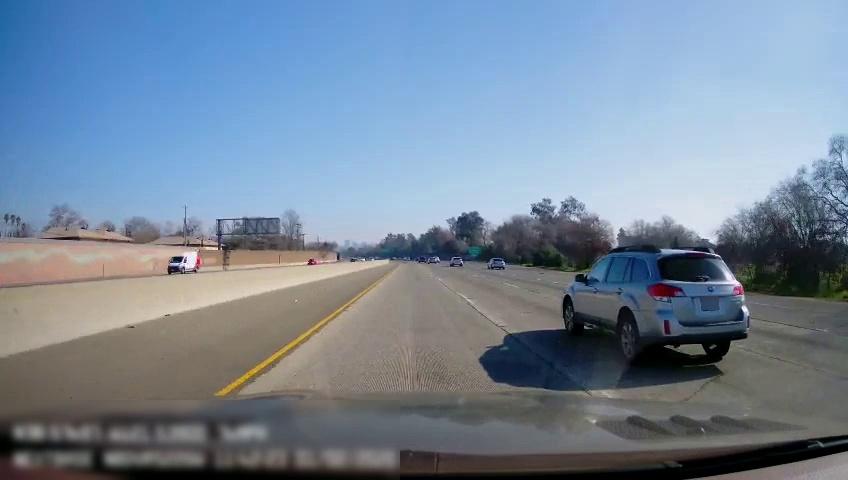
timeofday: Day
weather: Sunny
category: Drivable Space
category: Vehicles | Other LV
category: Vehicles | Truck
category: Drivable Space
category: Vehicles | SUV
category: Vehicles | Car
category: Vehicles | Car
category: Lanes | Current Lane
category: Lanes | Current Lane
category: Lanes | Current Lane
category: Lanes | Alternate Lane
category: Traffic | Signs
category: Traffic | Signs